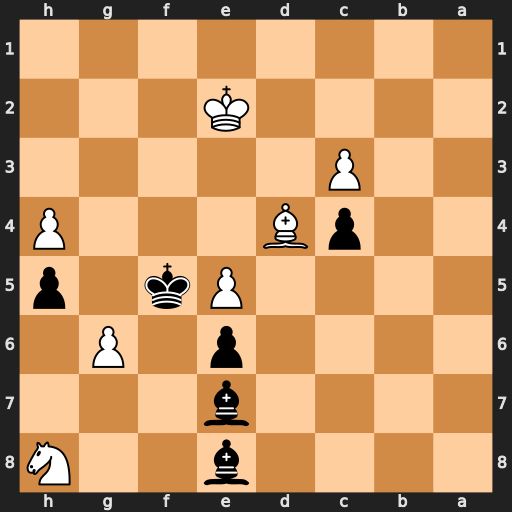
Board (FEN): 4b2N/4b3/4p1P1/4Pk1p/2pB3P/2P5/4K3/8
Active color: b
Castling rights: -
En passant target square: -
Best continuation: Bxg6 Nxg6 Kxg6